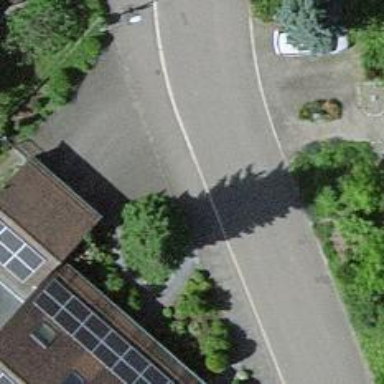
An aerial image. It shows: Residential road with asphalt surface. Sidewalk is present on the left side.